A 2-D grayscale encoding of one vibration snapshot from a rotor kit is shown. Determine the machine's mechanical condition. Answer with exactly one of: normal, misalignment, unbalance, looseness.
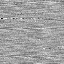
Answer: normal